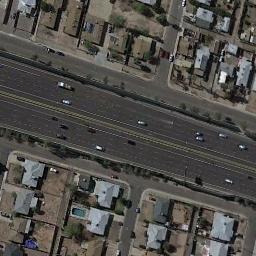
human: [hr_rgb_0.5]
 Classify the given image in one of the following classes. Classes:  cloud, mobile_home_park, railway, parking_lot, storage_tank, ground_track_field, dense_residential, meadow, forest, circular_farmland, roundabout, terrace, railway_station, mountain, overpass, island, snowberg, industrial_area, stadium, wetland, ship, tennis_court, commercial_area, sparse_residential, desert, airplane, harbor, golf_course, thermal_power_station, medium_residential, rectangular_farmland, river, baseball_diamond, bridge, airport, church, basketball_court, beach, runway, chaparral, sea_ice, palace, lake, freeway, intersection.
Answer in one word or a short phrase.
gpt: freeway